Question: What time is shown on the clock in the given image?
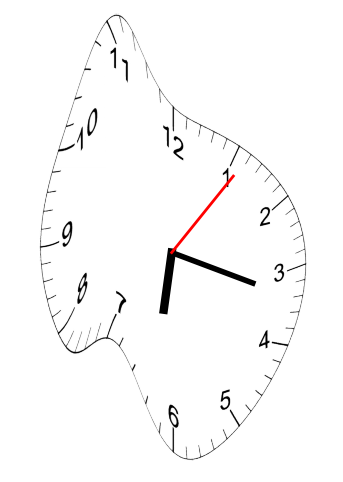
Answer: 06:17:06